Interaction volume radius: 5 \u00c5
Interaction volume height: 35 \u00c5
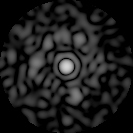
Disorder parameter: 0.8375